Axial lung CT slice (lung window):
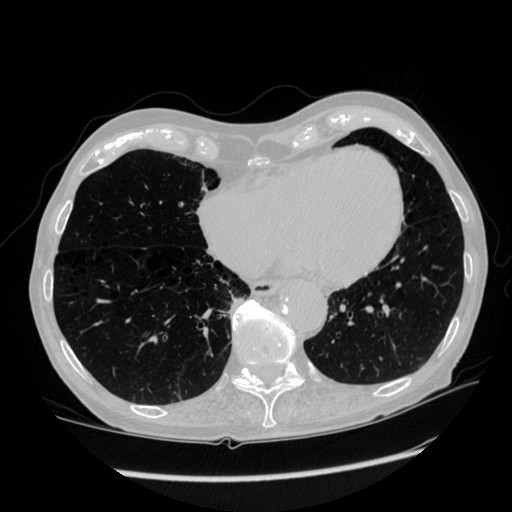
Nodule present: no